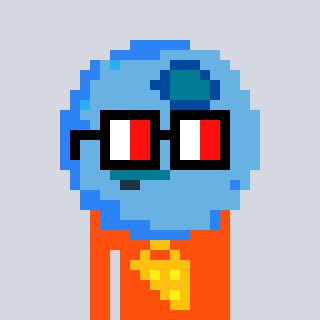
a pixel art character with square glasses with black frames and red eyes, a blueberry-shaped head and a orange-colored body on a cool background